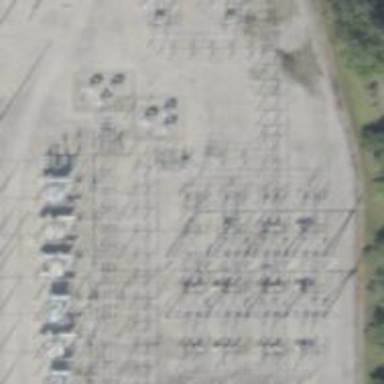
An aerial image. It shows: Switch used for power control.